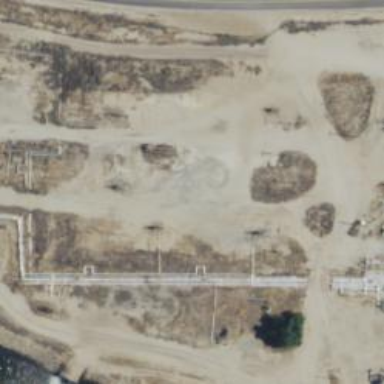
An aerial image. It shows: Petroleum well that is man-made.